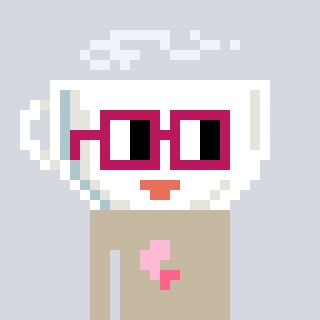
a pixel art character with square dark red glasses, a mug-shaped head and a bege-colored body on a cool background